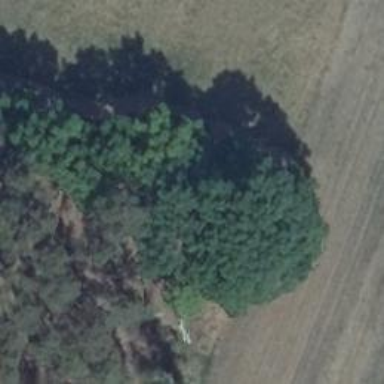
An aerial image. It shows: Hunting stand.